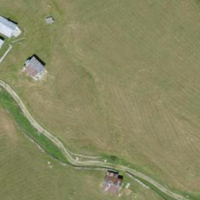
EUNIS habitat code: 24
Species observed at this site:
Campanula barbata